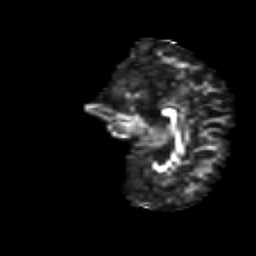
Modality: FA
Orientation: sagittal
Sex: female
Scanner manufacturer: siemens
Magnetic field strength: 3 T
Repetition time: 5 s
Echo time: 0.071 s